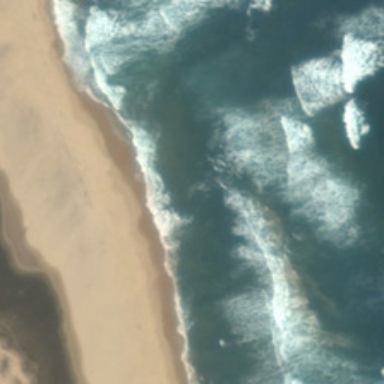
Some white waves in an ocean are near a beach .